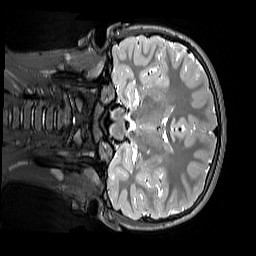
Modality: T2w
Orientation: coronal
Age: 10
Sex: female
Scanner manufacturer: siemens
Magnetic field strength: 3 T
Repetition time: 3.2 s
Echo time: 0.408 s